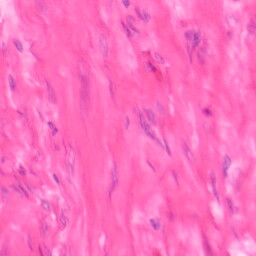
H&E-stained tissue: Colon